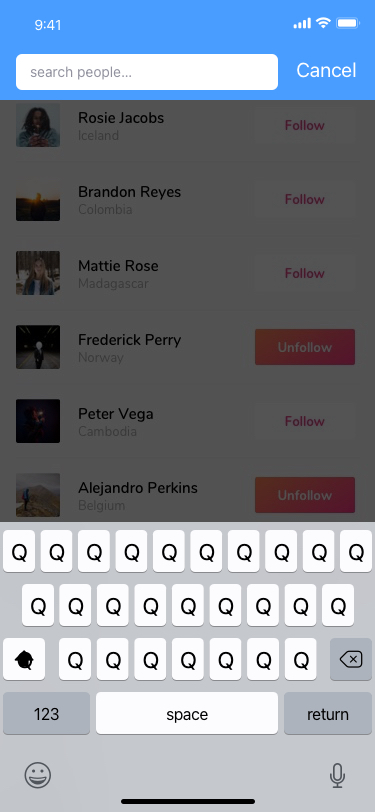
Text in this UI design:
search people…
Cancel